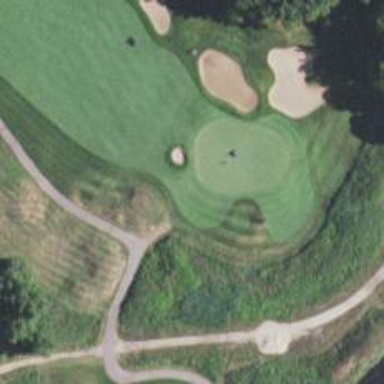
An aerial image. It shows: Path for both roads and golfers.